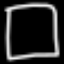
Label: square